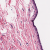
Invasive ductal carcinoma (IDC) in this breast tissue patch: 0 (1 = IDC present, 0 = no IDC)